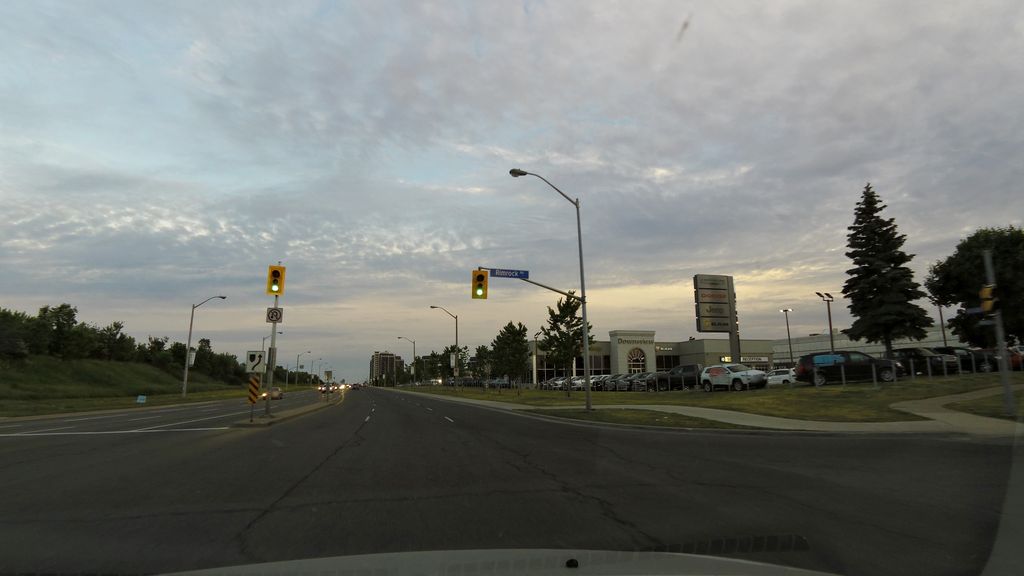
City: toronto